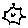
Label: sun